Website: apple
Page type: customer-info-address
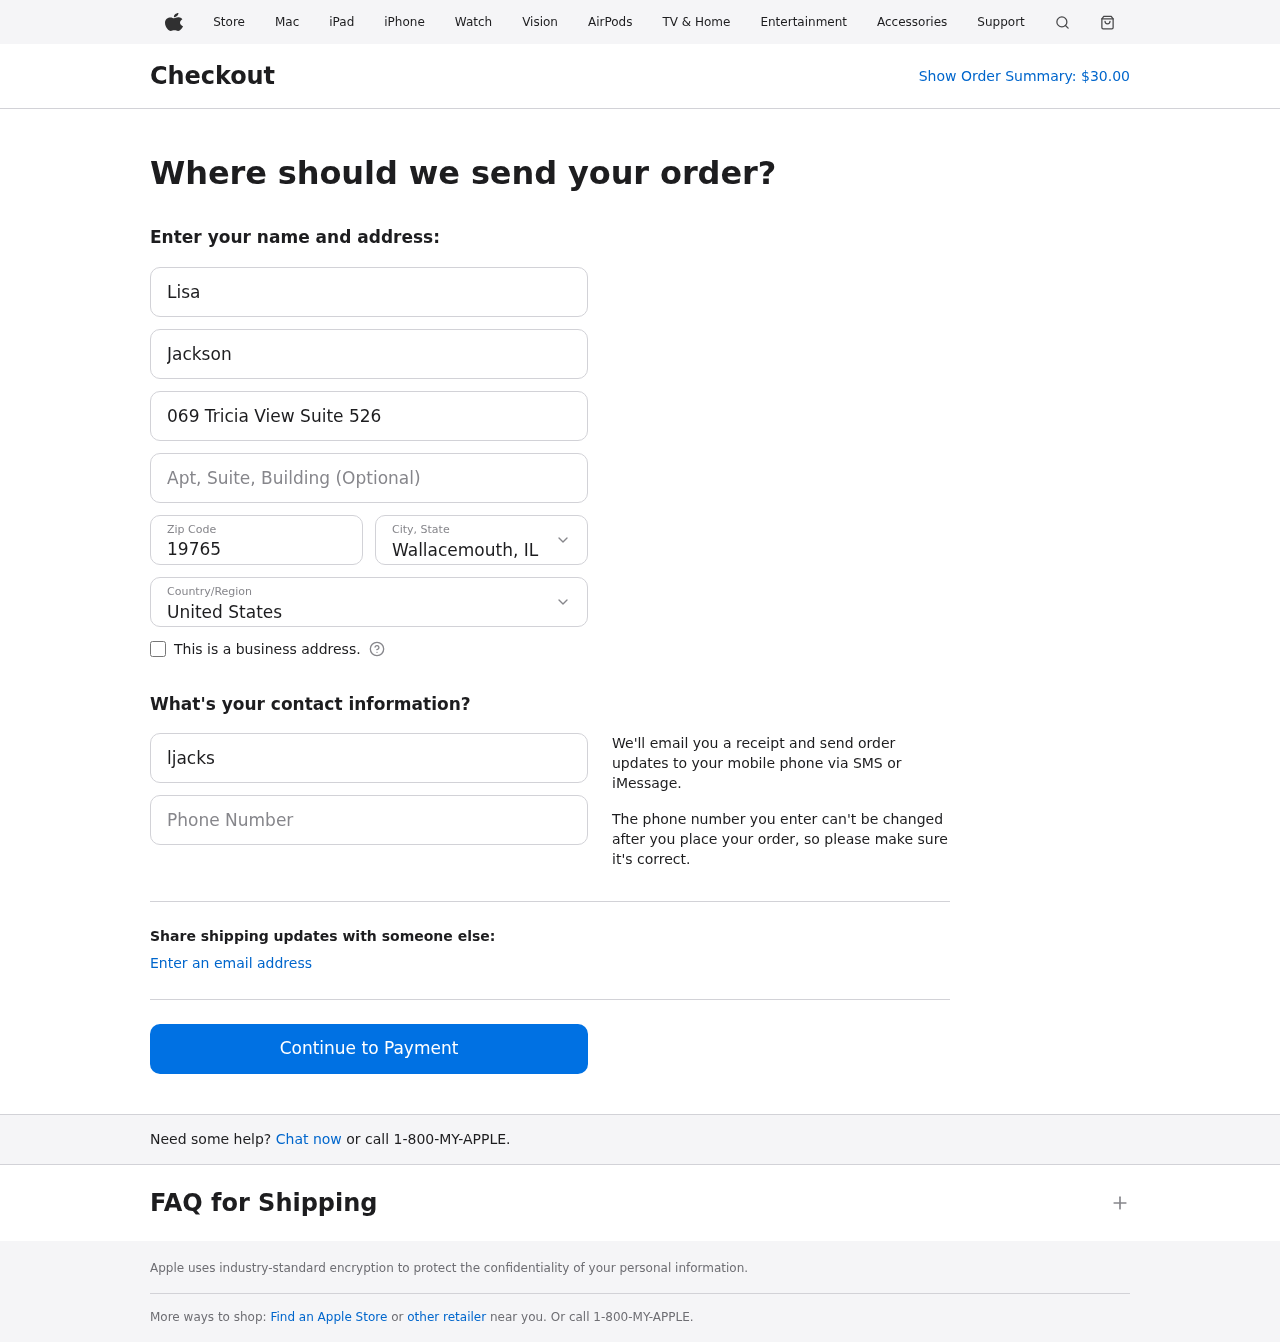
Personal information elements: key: PII_CITY_STATE
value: Wallacemouth, IL
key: PII_COUNTRY
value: United States
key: PII_EMAIL
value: ljackson@gmail.com
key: PII_FIRSTNAME
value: Lisa
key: PII_LASTNAME
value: Jackson
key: PII_PHONE
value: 2047251061
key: PII_POSTCODE
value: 19765
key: PII_STREET
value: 069 Tricia View Suite 526
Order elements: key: ORDER_TOTAL
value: $30.00